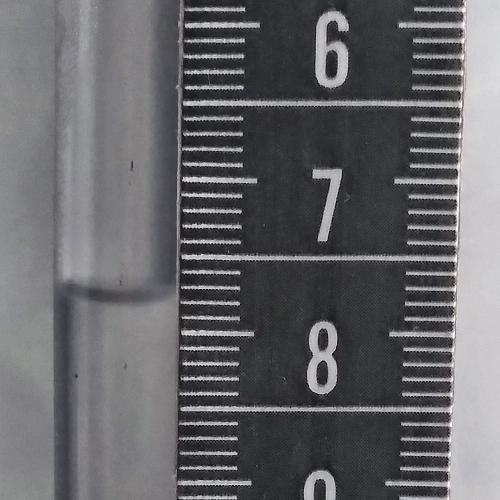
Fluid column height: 7.8 cm